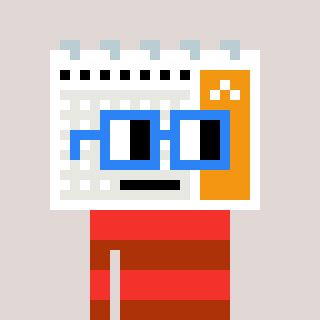
a pixel art character with square blue glasses, a calendar-shaped head and a hotbrown-colored body on a warm background